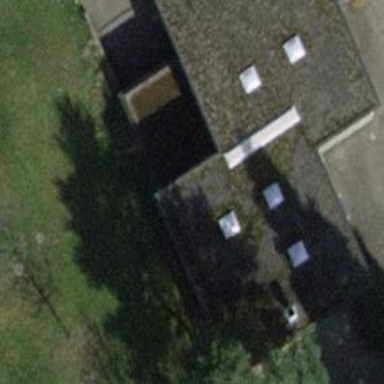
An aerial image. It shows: Building with flat roof that runs across.